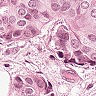
Metastatic tissue present: yes